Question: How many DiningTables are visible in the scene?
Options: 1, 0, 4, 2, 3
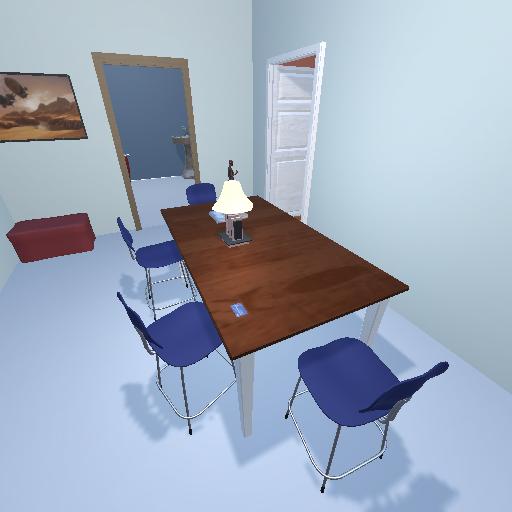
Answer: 1